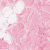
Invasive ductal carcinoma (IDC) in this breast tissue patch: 0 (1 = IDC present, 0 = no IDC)